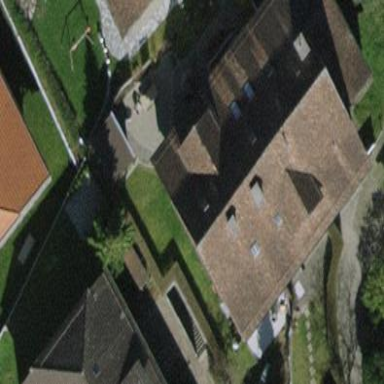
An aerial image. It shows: Building with tiled roof.